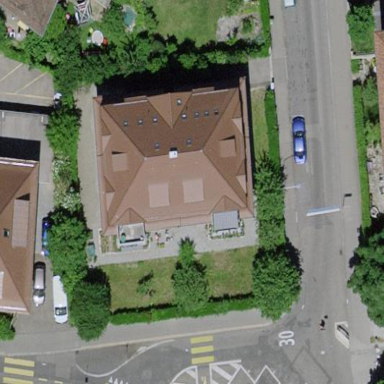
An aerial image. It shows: Building with hipped roof shape.